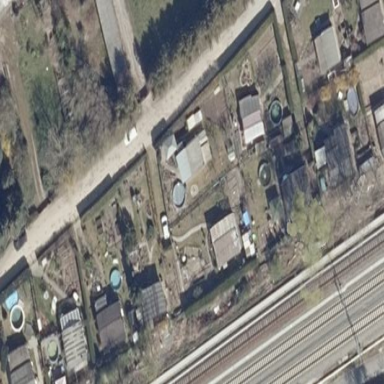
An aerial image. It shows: Area designated for allotments.